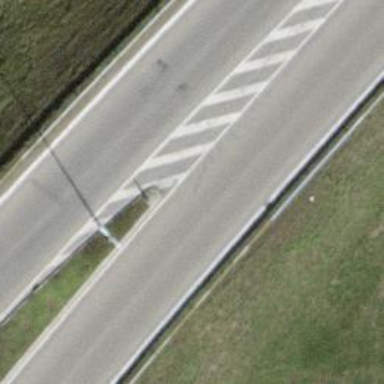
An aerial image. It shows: Trunk motorroad.